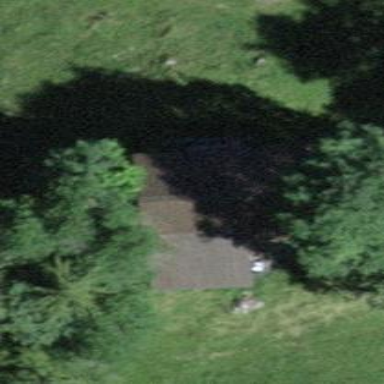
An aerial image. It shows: Cabin is depicted in the image.